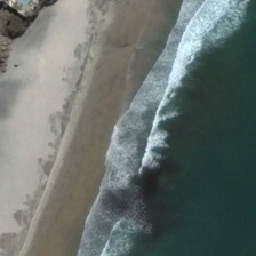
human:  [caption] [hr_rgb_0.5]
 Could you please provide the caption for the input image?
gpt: There is a house with a swimming pool on the coast.

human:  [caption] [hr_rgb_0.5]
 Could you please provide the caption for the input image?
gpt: a houses is located at the coner of the beach .

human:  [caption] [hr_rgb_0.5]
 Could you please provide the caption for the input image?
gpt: a brown beach separate the living quarter .

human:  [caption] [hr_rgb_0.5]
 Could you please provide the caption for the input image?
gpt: There is a house with swimming pool on the shore.

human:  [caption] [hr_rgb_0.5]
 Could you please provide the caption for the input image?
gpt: two lines of white waves are between green ocean and yellow beach with a building .